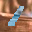
Label: 1